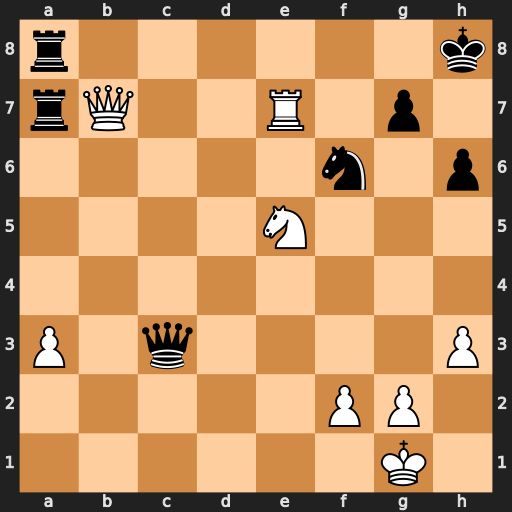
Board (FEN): r6k/rQ2R1p1/5n1p/4N3/8/P1q4P/5PP1/6K1
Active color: w
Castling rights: -
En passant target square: -
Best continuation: Ng6+ Kh7 Rxg7#